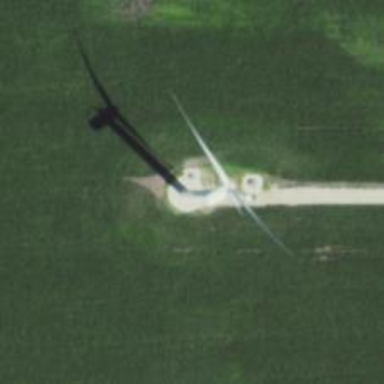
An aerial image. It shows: Wind generator using horizontal axis wind turbines.